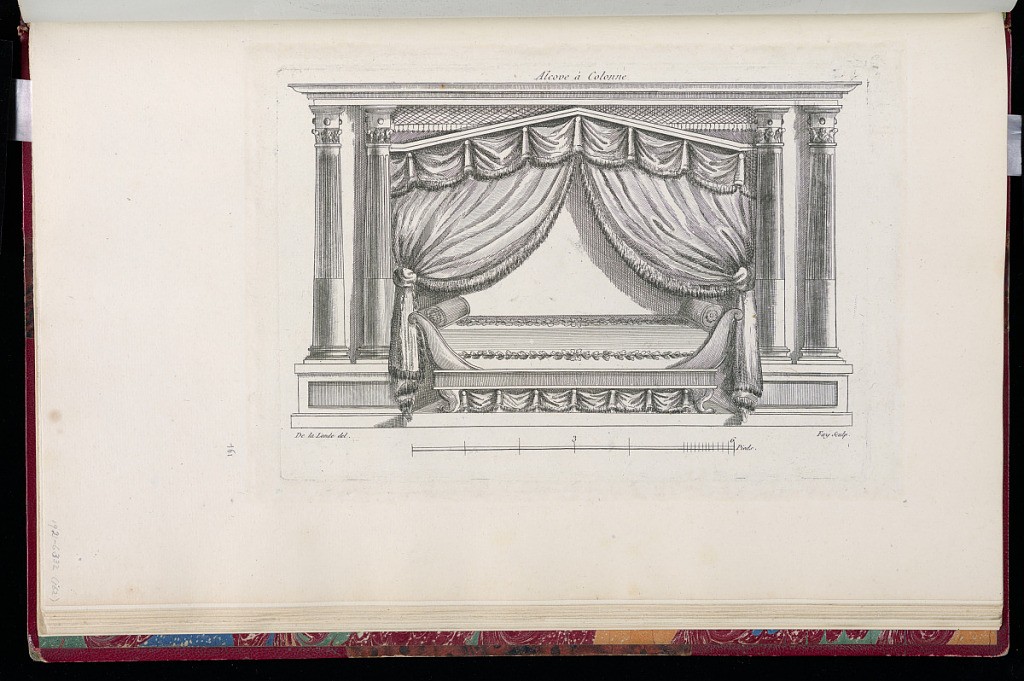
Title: Alcove à Colonne
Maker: Richard de Lalonde, French, active 1780–96
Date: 1780-1789
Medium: Etching on off-white laid paper
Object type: Print
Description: Design for an alcove with a daybed and surrounded by fluted columns with Corinthian capitals. The plate is signed and numbered.